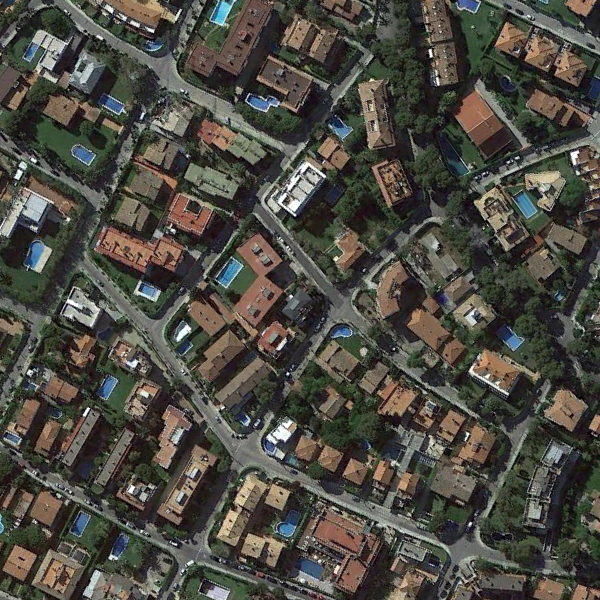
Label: DenseResidential